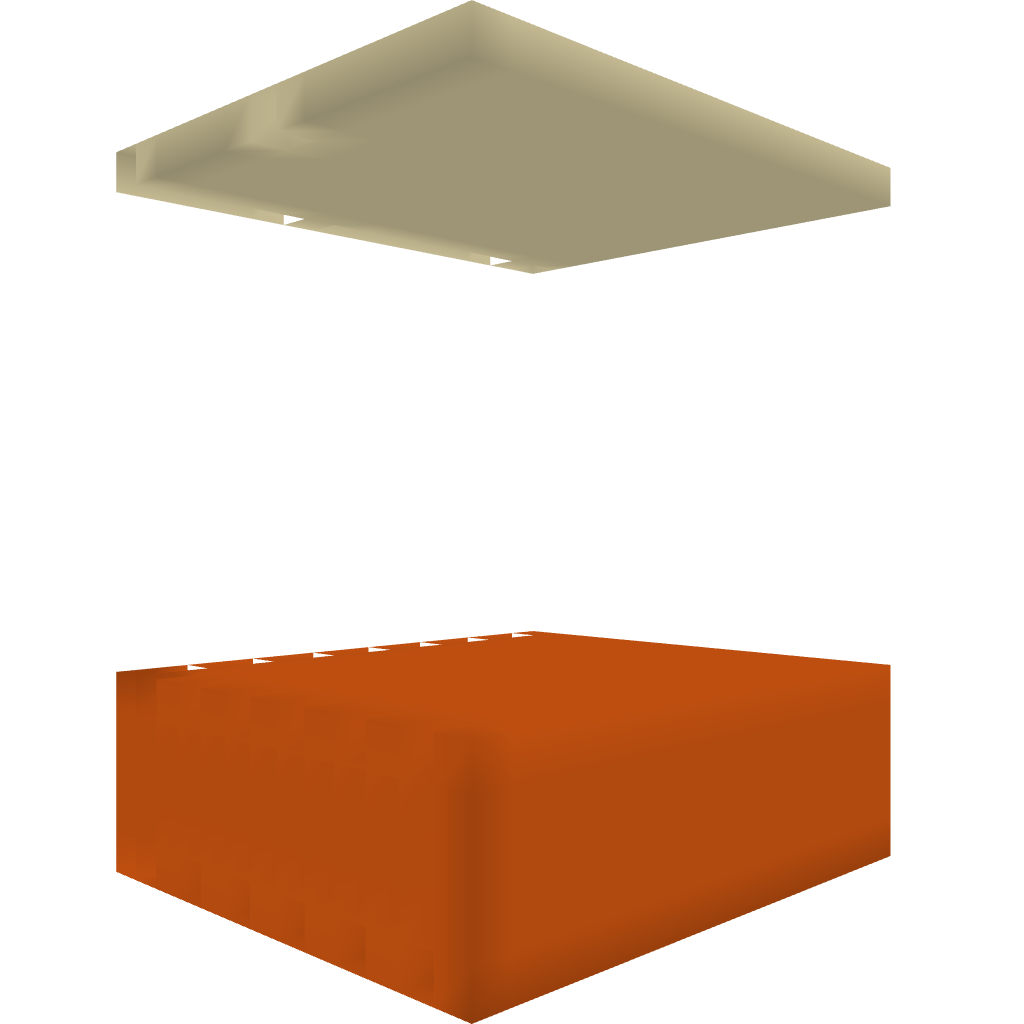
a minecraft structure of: desert pit fall trap